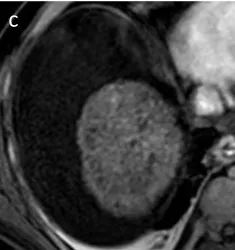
Last follow-up MRI before LT showing complete disappearance of the hepatic lesions, associated with ascitic decompensation (sequence T1 with injection). Hepatic dome.
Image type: radiology (mri)